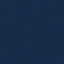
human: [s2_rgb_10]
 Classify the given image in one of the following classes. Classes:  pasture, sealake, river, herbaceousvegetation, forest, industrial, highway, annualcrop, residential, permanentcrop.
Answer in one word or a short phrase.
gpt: SeaLake